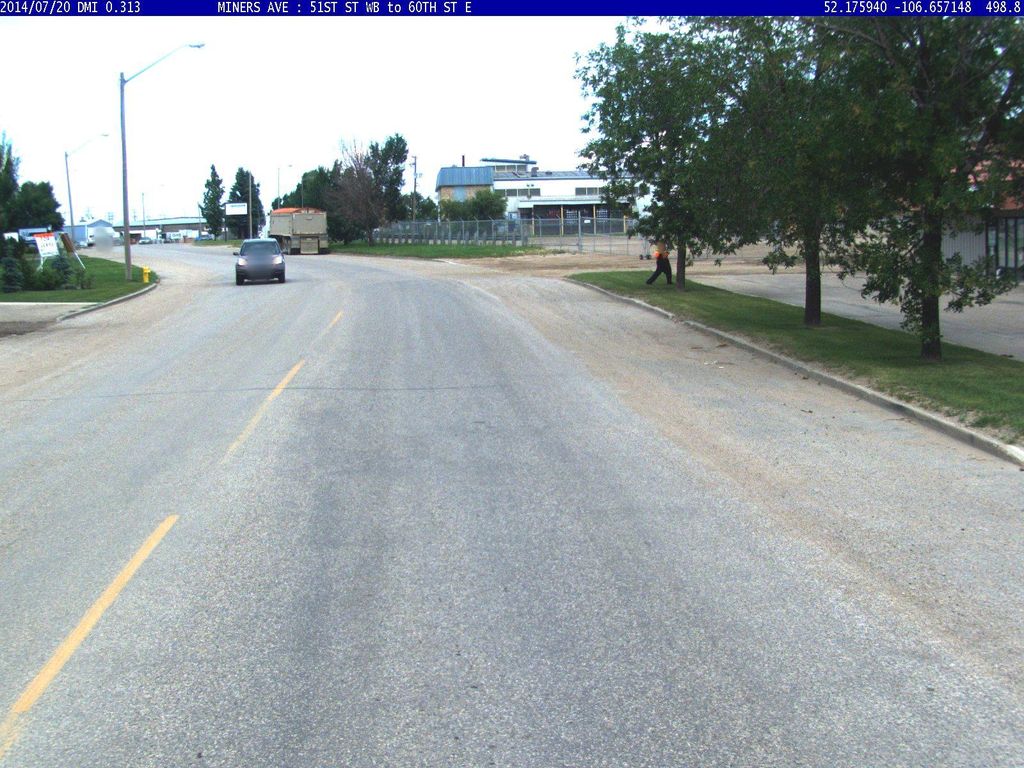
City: saskatoon